Question: I've been playing around with the Accordion in the JQuery UI library. I've created some headers and I added some buttons to them. Now I would like to be able to click the buttons without opening that section.

My buttons are in fact ASP.Net buttons that generate scripts with 'onclick="some scripting"'. This scripts still needs to be executed. Any ideas?
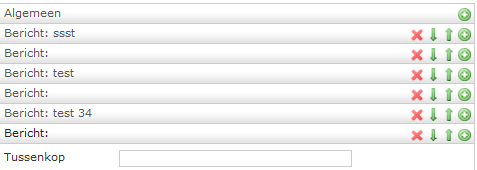
Answer: If they're nested you could catch this click event before it's bubbling up to parent elements by using
'''
$('#buttonid').click(function(e){
e.stopPropagation();
//Your Code here(For example a call to your function)
});
'''
You shouldn't use onClick in the markup, if you're working with a JS Framework anyways